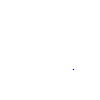
Particle: proton